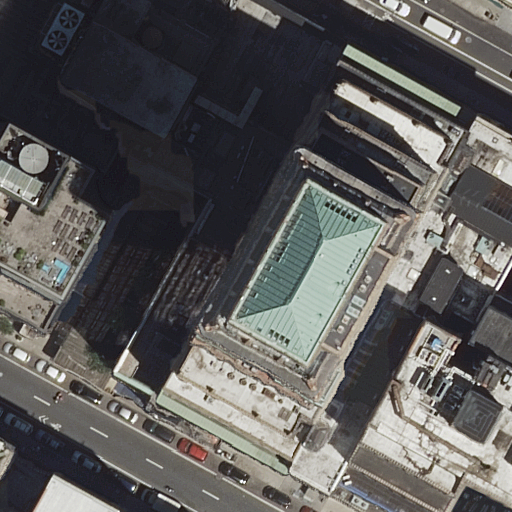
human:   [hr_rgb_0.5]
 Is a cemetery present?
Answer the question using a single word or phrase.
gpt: no

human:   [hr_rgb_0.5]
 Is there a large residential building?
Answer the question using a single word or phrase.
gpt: yes

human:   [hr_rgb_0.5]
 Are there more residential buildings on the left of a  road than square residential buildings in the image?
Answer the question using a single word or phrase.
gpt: yes

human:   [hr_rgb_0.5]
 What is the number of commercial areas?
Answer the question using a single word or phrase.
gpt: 0

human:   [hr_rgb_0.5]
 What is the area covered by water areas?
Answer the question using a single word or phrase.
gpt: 0m2

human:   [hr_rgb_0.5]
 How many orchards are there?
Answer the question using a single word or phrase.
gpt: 0

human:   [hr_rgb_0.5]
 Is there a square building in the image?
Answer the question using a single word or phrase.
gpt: no

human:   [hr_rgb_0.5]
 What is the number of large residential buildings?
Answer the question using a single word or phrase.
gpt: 6

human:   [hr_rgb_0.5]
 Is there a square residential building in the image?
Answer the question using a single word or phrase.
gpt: no

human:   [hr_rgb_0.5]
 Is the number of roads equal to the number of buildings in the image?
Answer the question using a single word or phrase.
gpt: no

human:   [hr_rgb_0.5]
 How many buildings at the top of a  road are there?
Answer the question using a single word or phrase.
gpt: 5

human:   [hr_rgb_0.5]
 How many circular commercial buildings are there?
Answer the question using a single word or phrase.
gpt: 0

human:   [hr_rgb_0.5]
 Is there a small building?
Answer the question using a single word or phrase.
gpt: yes

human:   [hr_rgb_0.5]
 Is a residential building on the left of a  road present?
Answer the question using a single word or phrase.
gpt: yes

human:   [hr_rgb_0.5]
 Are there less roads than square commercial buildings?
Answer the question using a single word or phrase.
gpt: no

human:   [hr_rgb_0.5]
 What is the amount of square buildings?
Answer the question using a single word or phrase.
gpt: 0

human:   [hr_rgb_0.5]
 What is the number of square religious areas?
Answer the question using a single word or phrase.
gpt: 0

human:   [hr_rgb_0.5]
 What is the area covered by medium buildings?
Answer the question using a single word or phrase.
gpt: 127m2

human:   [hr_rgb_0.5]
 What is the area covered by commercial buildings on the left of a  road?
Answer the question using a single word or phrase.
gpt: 0m2

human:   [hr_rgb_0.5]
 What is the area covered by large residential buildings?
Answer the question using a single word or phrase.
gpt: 7972m2

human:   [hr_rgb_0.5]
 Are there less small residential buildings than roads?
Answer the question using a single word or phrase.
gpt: no

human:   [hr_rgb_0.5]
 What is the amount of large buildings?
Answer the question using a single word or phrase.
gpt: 6

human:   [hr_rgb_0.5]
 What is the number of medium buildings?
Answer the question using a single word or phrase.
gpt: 1

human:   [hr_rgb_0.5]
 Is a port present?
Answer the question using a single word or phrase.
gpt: no

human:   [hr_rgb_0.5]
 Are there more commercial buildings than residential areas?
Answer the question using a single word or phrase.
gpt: no

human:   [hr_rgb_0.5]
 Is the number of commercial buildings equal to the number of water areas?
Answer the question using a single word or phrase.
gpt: yes

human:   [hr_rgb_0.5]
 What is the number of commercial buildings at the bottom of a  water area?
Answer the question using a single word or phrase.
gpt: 0

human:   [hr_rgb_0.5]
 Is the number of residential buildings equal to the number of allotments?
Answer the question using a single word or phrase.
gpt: no

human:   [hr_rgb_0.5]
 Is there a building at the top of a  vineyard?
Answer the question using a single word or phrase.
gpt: no

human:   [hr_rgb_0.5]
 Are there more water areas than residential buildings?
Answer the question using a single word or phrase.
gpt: no

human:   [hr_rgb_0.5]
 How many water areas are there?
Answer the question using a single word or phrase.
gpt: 0

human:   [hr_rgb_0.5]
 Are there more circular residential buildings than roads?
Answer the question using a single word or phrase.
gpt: no

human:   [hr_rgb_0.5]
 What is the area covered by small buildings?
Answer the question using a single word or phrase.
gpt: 149m2

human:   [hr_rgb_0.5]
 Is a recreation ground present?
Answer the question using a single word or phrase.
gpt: no

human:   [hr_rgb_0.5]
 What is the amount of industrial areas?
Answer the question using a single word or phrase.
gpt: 0

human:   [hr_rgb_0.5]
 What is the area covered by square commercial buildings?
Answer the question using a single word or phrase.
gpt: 0m2